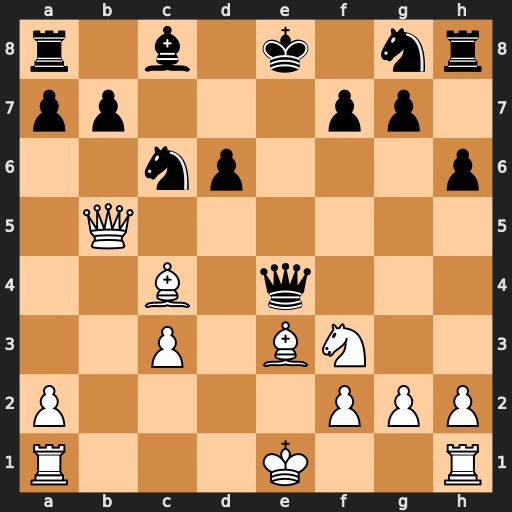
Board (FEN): r1b1k1nr/pp3pp1/2np3p/1Q6/2B1q3/2P1BN2/P4PPP/R3K2R
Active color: w
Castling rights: KQkq
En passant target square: -
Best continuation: Bd5 a6 Qxc6+ bxc6 Bxe4